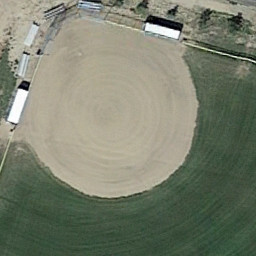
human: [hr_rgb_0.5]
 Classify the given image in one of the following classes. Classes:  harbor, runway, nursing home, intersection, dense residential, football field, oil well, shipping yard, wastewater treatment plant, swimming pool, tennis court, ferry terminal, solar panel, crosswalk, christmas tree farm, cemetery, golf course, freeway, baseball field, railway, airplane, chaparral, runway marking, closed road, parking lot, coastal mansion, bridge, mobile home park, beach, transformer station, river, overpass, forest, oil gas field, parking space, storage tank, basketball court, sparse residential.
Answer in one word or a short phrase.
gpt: baseball field